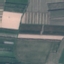
Land use / land cover class: PermanentCrop